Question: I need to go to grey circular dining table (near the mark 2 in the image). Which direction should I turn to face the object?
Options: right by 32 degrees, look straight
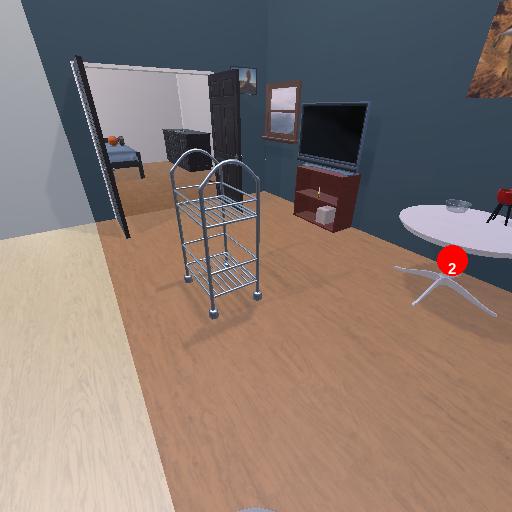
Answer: right by 32 degrees